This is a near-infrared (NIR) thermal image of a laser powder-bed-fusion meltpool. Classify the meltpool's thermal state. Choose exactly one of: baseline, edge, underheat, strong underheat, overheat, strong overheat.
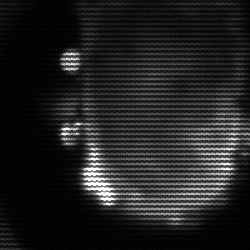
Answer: baseline